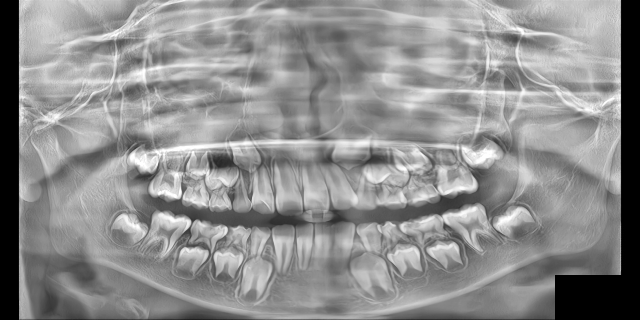
child